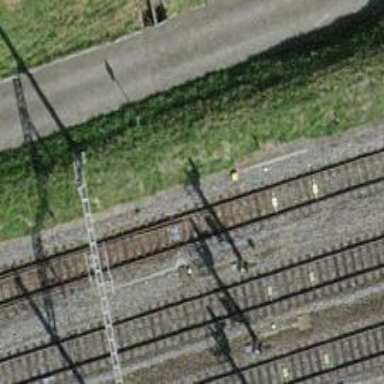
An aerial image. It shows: Railway signal.